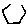
Label: hexagon